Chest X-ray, AP view. Patient: 44 years old, sex M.
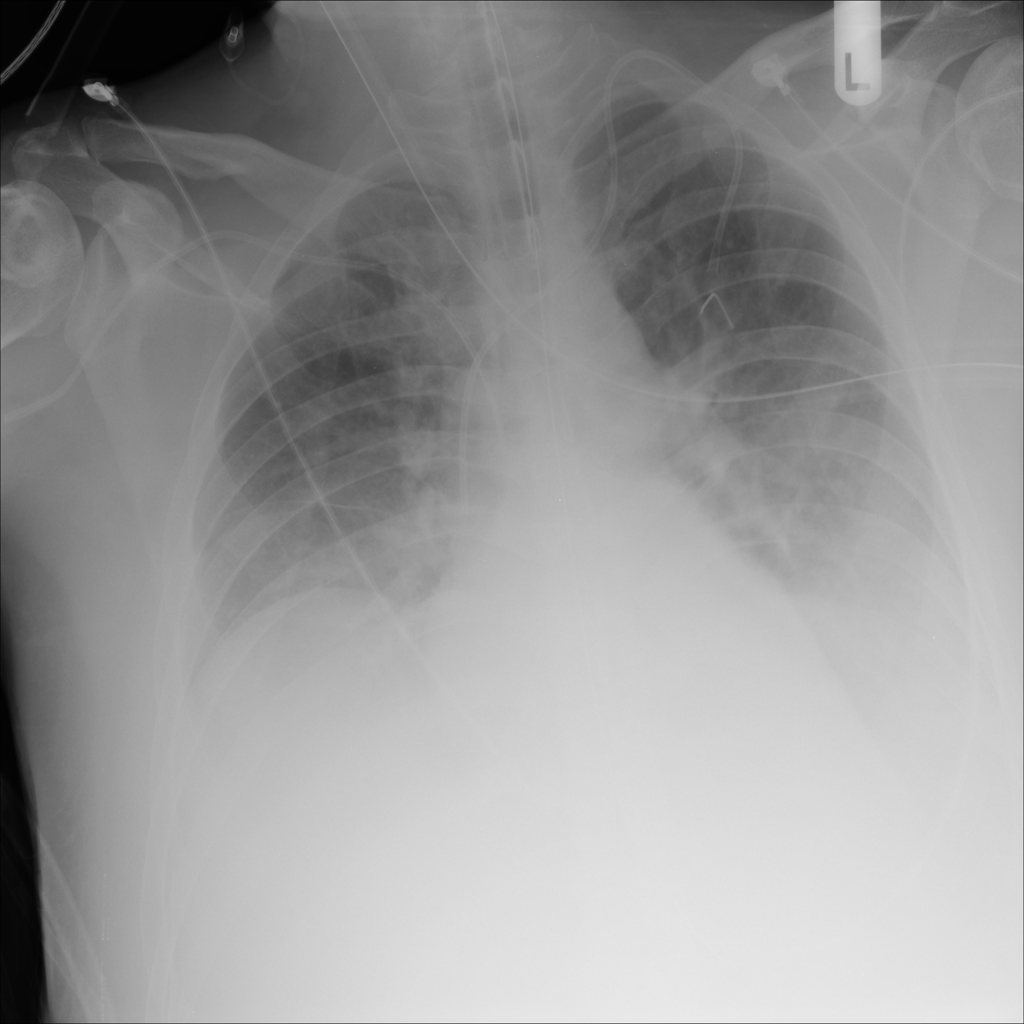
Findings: Effusion